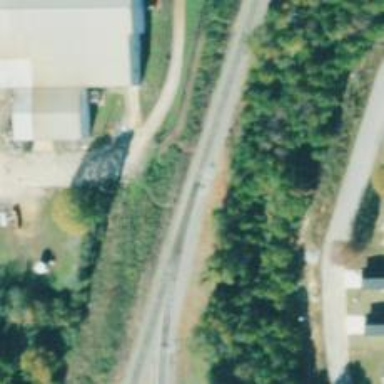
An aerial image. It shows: Railway spur junction.